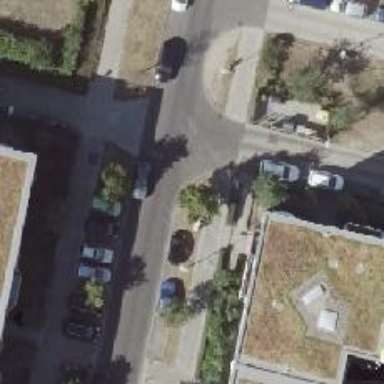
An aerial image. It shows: Residential road with asphalt surface. It has separate sidewalks on both sides.